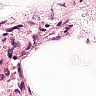
Metastatic tissue present: no